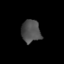
Tissue: lung
Cell type: Epithelial cells
Senescence score: 0.1915
Nuclear area (px): 421
Mean DAPI intensity: 79.922